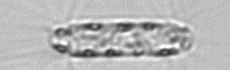
Label: Corethron_hystrix